Field crop: maize
Growth stage: 2
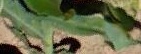
Species: maize